Question: Is it possible to make Radio Buttons in Android, where there are image representation to a button instead of a regular buttons? I want it to look something like that:

The cyan in the middle represents the selected button.
How can I do it?
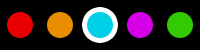
Answer: The <URL>.
There are multiple ways you can change this drawable.
'''
myRadioButton.setButtonDrawable(resourceId or Drawable);
'''
'''
<RadioButton
android:button="@drawable/yourdrawable"
...
/>
'''
If you just want the checked/unchecked state look differently, then
- - <URL>-